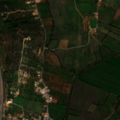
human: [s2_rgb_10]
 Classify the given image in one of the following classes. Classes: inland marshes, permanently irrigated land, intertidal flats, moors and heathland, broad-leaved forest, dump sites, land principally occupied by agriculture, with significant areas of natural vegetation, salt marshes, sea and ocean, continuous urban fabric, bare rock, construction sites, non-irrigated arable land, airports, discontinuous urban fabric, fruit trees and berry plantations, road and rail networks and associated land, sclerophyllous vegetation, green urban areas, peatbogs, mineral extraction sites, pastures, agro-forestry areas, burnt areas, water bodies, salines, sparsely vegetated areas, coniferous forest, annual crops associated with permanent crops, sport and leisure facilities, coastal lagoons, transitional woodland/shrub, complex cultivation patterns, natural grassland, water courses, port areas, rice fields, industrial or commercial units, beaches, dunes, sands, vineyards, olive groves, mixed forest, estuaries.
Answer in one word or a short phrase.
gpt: discontinuous urban fabric, vineyards, fruit trees and berry plantations, annual crops associated with permanent crops, complex cultivation patterns